Question: I am having a binding update problem with my ComboBox. My ComboBox's ItemSource is bound to a list of LaneConfigurations. The ComboBox's SelectedItem is bound to the SelectedLaneConfiguration property in my code-behind. I configured the ComboBox's ItemTemplate to display the 'DisplayID' property for each LaneConfiguration.
This works most of the time. However, changing a lane configuration can result in the DisplayID changing. If you have a particular lane selected and it's DisplayID is being displayed as the 'Text' of the ComboBox and then you change the LaneConfiguration object, the 'Text' portion of the ComboBox is not updated with the new 'DisplayID' that should be showing. When I click the dropdown arrow on the ComboBox, the item appearing as the selected item in the list is showing the correct DisplayID, but that doesn't match the 'DisplayID' that is being shown at the top of the ComboBox in it's 'Text' field.
In my code behind, I am firing a PropertyChanged event on the 'SelectedLaneConfiguration' property. How do I get the ComboBox to realize that the 'DisplayID' property needs updating? I have tried to fire a PropertyChanged event for the 'DisplayID' property, but it is part of the LaneConfiguration class, so it doesn't appear to be updating.
I have included the XAML below along with a screenshot that shows the ComboBox Text display out of sync with the content of the ComboBox dropdown.

Partial XAML:
'''
<ComboBox x:Name="_comboBoxLanes" Height="26"
ItemsSource="{Binding SensorConfiguration.LaneConfigurations}"
SelectedItem="{Binding Path=SelectedLaneConfiguration}">
<ComboBox.ItemTemplate>
<DataTemplate>
<TextBlock Text="{Binding DisplayID, Mode=OneWay}"/>
</DataTemplate>
</ComboBox.ItemTemplate>
</ComboBox>
'''
Some of the code-behind:
'''
public partial class LaneManagement : INotifyPropertyChanged, IDisposable
{
..
..
public event PropertyChangedEventHandler PropertyChanged;
private void FirePropertyChanged(string prop)
{
if (PropertyChanged != null)
{
PropertyChanged(this, new PropertyChangedEventArgs(prop));
}
}
private void SensorConfiguration_Changed()
{
LaneTools.ResetLanePolygons();
GenerateLaneTypeDropdowns();
FirePropertyChanged("SensorConfiguration");
FirePropertyChanged("SelectedLaneConfiguration");
FirePropertyChanged("DisplayID");
}
}
public class LaneConfiguration : PolygonConfiguration
{
public override string DisplayID
{
get
{
return IsLaneGroup?string.Format("Lanes {0} - {1}", ID, ID + LaneCount - 1): string.Format("Lane {0}", ID);
}
}
}
'''
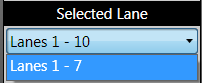
Answer: I created a shorter example of this and reposted and got an <URL>.
I thought I only needed INotifyPropertyChanged on the code-behind. I actually needed it in my data object LaneConfiguration class as well. I should have paid closer attention to Ali Adl's comment. It would have saved me a day of frustration..
Thanks Ali Adl and Tim for your helpful answers !!